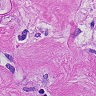
Metastatic tissue present: yes